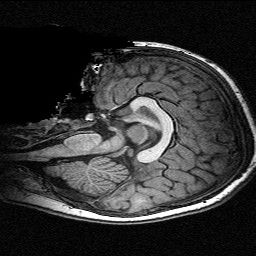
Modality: T1w
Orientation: sagittal
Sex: female
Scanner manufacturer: siemens
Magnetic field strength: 3 T
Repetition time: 2.3 s
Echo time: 0.00336 s